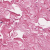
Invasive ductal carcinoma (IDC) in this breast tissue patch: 0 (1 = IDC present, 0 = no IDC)